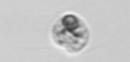
Label: Amoeba